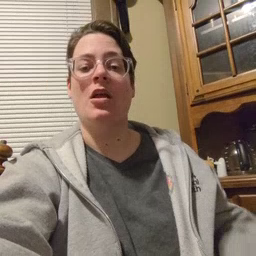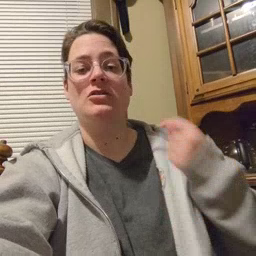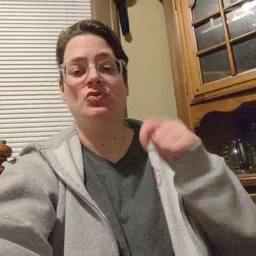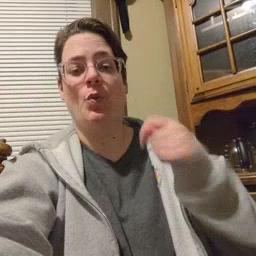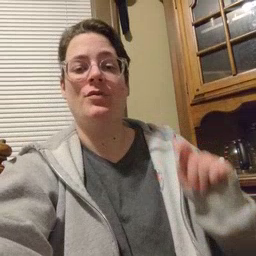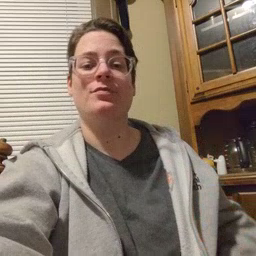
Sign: toy